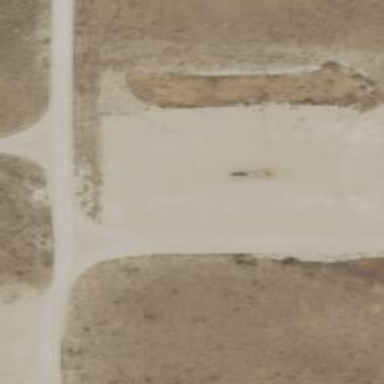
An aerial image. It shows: Wellsite surrounded by sand.